Question: I've imported this project before, with no difficulty before. I'm not sure what has changed.
I click 'Import Project' and selected 'getting-started-with-selenium' (<URL> which is a Maven project, and an old Eclipse project. I clicked the directory, then in the "Select libraries" or whatever, i selected 'Maven'.
I've changed my build path to match correctly...
'''
src/
main/
java/ <-- source folder.
tests/
java/ <-- tests folder.
'''
But yet, I get '"Cannot resolve symbol 'After'"' Even though in the maven libraries, I see it clearly.

Let me know if there is any additional information needed.
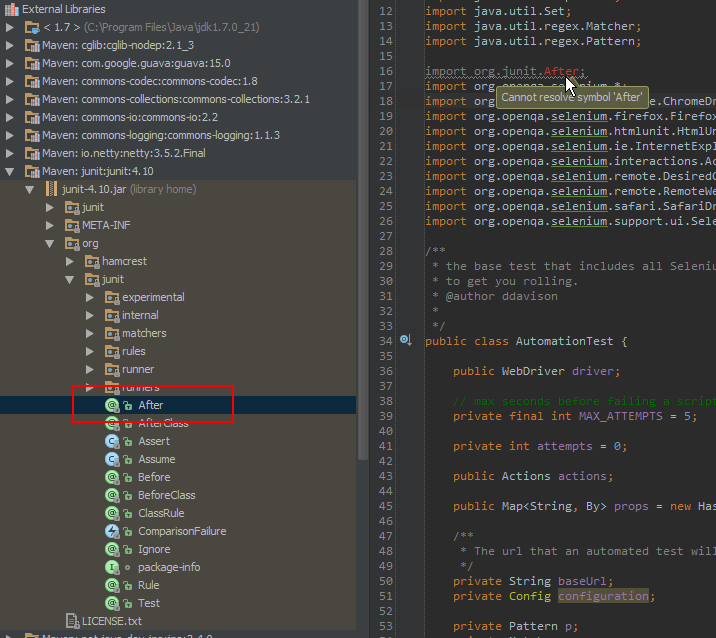
Answer: Make sure that if JUnit is declared as '<scope>test</scope>', that your test class is in 'src/test', otherwise it won't be able to see the dependency.